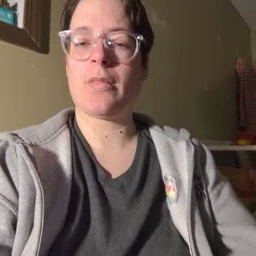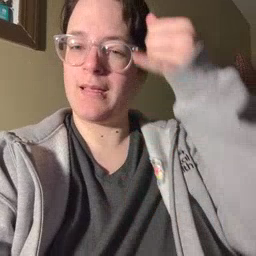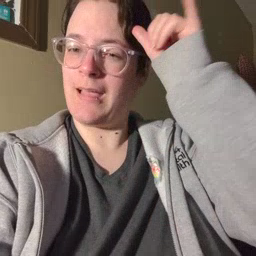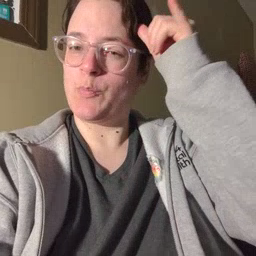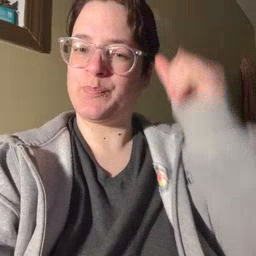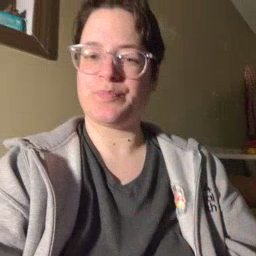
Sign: cow